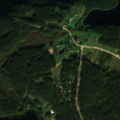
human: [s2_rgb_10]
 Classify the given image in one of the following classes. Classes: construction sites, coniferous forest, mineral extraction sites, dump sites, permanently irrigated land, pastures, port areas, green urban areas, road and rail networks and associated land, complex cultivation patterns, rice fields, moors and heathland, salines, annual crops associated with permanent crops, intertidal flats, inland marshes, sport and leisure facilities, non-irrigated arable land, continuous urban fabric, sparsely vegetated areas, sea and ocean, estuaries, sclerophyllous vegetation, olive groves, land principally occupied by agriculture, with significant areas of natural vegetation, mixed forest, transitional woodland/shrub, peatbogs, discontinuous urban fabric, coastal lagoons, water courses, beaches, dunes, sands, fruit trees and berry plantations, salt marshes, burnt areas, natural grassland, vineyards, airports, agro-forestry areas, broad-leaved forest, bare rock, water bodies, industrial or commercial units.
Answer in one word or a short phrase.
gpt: land principally occupied by agriculture, with significant areas of natural vegetation, coniferous forest, mixed forest, water bodies